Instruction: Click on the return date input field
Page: home
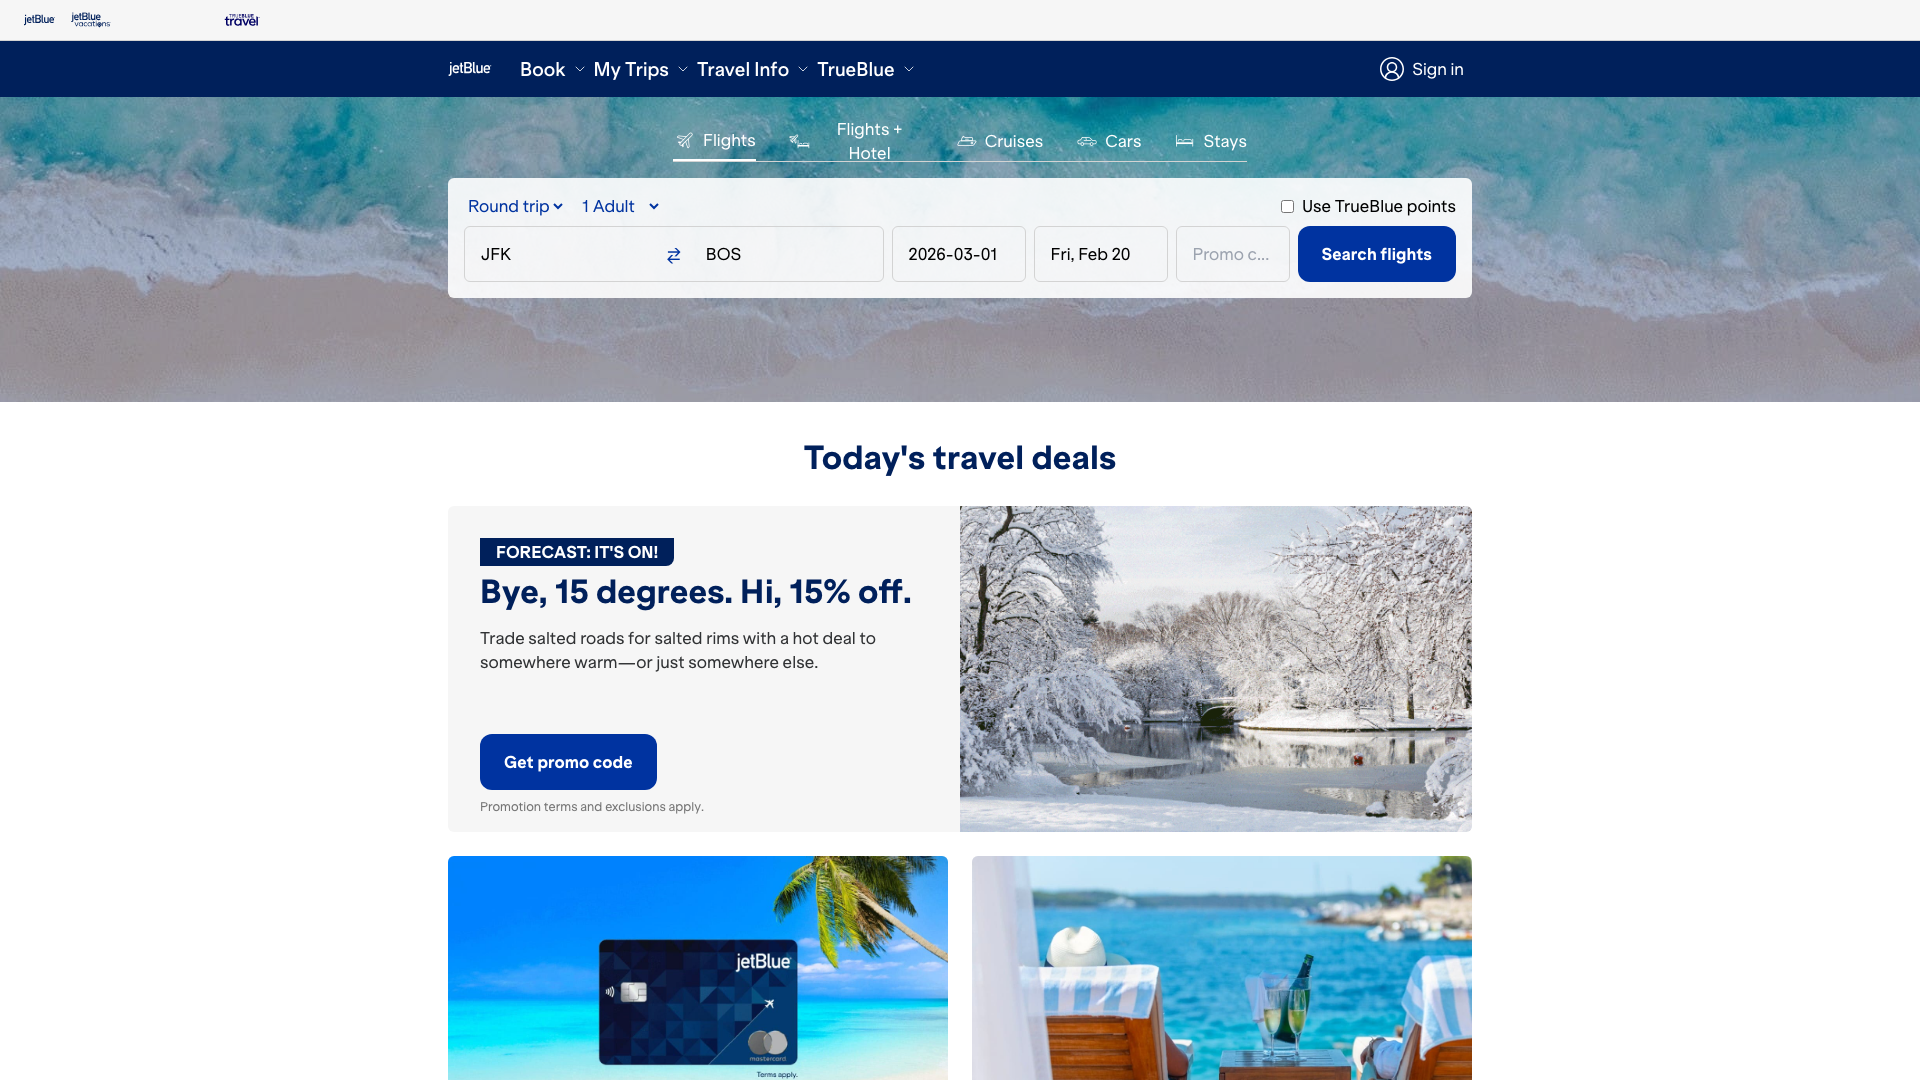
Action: click